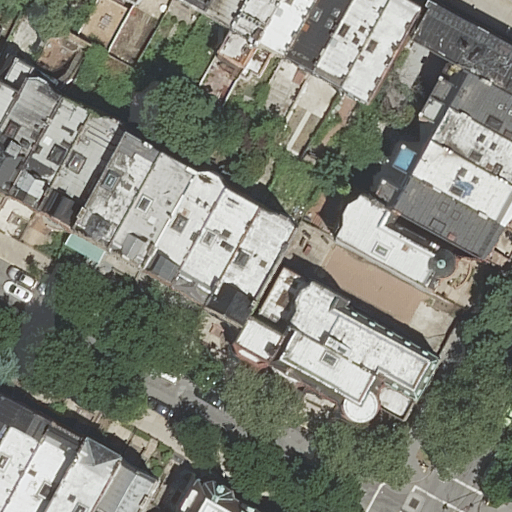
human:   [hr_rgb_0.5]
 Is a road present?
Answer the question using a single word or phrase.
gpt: yes

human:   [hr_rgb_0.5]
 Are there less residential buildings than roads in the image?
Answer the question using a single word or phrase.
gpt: no

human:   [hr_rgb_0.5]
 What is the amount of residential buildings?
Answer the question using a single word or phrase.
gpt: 29

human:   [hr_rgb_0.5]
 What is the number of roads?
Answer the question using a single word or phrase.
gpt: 2

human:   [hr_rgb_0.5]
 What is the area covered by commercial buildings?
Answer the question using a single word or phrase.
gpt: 0m2

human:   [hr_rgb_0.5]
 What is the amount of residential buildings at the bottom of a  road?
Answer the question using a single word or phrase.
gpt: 5

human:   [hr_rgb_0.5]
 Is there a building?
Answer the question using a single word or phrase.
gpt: yes

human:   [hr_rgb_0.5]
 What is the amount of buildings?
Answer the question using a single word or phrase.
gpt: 30

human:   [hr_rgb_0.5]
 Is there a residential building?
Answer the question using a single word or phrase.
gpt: yes

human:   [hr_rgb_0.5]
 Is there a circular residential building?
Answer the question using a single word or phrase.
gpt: no

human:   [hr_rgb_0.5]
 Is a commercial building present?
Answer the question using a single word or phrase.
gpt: no

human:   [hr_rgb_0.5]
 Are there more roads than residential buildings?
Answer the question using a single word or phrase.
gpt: no

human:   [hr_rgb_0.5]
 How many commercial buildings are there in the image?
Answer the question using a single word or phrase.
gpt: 0

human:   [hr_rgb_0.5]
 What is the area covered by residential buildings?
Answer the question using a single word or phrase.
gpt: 3242m2

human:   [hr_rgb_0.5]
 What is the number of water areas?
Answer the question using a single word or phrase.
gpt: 0

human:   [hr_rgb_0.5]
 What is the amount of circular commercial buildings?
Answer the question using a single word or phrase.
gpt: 0

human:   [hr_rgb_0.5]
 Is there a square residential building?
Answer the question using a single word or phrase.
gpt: no

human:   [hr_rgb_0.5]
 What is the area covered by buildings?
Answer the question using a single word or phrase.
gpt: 3905m2

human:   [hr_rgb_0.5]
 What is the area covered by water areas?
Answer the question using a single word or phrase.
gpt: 0m2

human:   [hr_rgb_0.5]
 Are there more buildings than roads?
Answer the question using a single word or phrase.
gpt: yes

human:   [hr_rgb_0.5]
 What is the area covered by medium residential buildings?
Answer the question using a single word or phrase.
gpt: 2730m2

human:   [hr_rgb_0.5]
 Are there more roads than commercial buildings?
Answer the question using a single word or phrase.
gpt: yes

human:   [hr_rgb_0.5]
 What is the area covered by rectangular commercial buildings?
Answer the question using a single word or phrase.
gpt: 0m2

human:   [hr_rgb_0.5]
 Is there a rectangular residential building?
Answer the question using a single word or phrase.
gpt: yes

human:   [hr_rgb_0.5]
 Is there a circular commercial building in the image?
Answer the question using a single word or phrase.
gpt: no

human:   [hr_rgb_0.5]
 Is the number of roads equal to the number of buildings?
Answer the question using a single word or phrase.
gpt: no

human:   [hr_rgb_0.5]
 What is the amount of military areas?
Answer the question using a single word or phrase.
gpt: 0

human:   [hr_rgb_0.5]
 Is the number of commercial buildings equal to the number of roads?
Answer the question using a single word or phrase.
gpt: no

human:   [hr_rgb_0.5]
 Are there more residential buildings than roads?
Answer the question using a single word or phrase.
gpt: yes

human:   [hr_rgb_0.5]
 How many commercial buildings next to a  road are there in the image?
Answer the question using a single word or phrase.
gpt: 0

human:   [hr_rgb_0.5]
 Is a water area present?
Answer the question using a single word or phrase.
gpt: no

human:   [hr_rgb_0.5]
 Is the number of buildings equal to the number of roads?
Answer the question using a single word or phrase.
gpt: no

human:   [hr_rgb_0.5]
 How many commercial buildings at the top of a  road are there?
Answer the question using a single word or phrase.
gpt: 0

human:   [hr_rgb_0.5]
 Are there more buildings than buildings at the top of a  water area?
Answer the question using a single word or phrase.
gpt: yes

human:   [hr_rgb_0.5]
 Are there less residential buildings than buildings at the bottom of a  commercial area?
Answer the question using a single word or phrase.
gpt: no

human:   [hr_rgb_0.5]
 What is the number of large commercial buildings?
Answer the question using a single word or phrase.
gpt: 0

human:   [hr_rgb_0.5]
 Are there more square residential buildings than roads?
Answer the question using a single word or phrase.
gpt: no

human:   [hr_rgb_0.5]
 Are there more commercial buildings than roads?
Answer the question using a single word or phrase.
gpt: no

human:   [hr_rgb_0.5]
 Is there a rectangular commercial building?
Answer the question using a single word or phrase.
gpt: no

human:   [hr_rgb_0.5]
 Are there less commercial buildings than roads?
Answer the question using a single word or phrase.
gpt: yes

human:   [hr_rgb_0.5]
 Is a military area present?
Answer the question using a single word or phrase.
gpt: no

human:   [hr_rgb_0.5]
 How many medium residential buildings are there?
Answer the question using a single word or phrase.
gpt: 17

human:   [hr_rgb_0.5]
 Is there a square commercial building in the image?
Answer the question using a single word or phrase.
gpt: no

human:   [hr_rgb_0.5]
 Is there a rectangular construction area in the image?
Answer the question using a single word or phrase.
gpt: no

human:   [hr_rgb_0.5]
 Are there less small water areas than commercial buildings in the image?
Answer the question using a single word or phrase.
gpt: no

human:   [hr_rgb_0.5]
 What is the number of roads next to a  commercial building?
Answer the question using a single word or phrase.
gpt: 0

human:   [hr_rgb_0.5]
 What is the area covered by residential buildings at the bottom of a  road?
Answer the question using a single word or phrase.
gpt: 228m2

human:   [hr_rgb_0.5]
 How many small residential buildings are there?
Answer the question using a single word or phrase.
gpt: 12

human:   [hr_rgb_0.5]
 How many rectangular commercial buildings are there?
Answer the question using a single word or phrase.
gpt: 0

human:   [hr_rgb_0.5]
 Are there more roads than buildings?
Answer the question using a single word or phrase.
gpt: no

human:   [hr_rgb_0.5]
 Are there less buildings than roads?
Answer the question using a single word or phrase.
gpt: no

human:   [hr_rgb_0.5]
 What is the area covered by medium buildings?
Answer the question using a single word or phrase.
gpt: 2730m2

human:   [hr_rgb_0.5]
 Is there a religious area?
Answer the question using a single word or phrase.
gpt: no

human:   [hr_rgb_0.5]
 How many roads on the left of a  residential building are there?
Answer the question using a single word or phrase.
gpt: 1

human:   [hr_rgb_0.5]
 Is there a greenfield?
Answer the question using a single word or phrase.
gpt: no

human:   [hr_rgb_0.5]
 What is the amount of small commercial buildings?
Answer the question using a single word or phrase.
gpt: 0

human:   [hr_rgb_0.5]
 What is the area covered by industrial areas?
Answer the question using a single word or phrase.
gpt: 0m2

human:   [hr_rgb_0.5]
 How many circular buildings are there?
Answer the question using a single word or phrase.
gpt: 0

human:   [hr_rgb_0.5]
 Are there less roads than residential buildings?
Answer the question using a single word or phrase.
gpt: yes

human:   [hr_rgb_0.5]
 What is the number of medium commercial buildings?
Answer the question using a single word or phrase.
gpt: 0

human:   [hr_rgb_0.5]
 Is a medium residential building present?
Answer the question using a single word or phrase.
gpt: yes

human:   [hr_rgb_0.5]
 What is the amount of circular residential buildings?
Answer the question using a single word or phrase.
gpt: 0

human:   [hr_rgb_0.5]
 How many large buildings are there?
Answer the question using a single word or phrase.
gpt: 1

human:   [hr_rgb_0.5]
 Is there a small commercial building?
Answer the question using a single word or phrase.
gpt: no